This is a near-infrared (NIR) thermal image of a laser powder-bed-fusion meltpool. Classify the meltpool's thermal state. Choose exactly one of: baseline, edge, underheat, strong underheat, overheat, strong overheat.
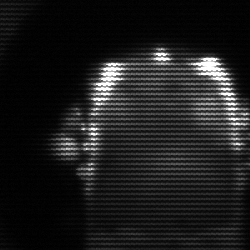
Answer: baseline